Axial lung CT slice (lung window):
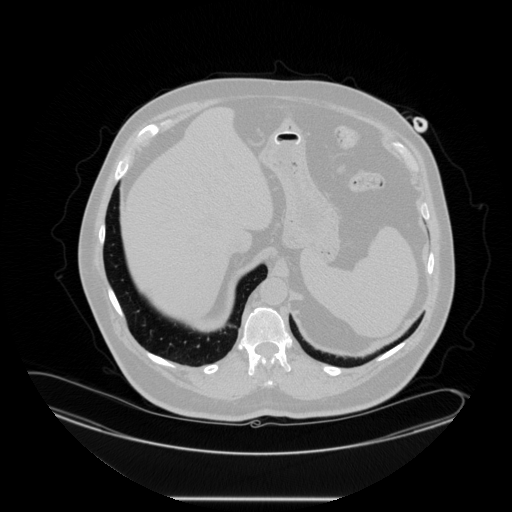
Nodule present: no